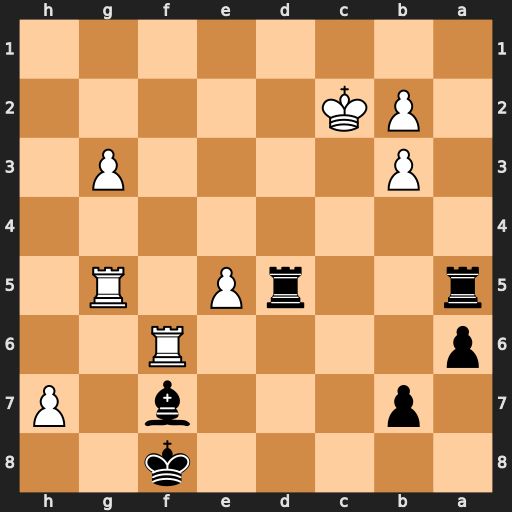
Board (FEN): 5k2/1p3b1P/p4R2/r2rP1R1/8/1P4P1/1PK5/8
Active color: b
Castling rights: -
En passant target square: -
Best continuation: Rac5+ Kb1 Rd1+ Ka2 Ra5#